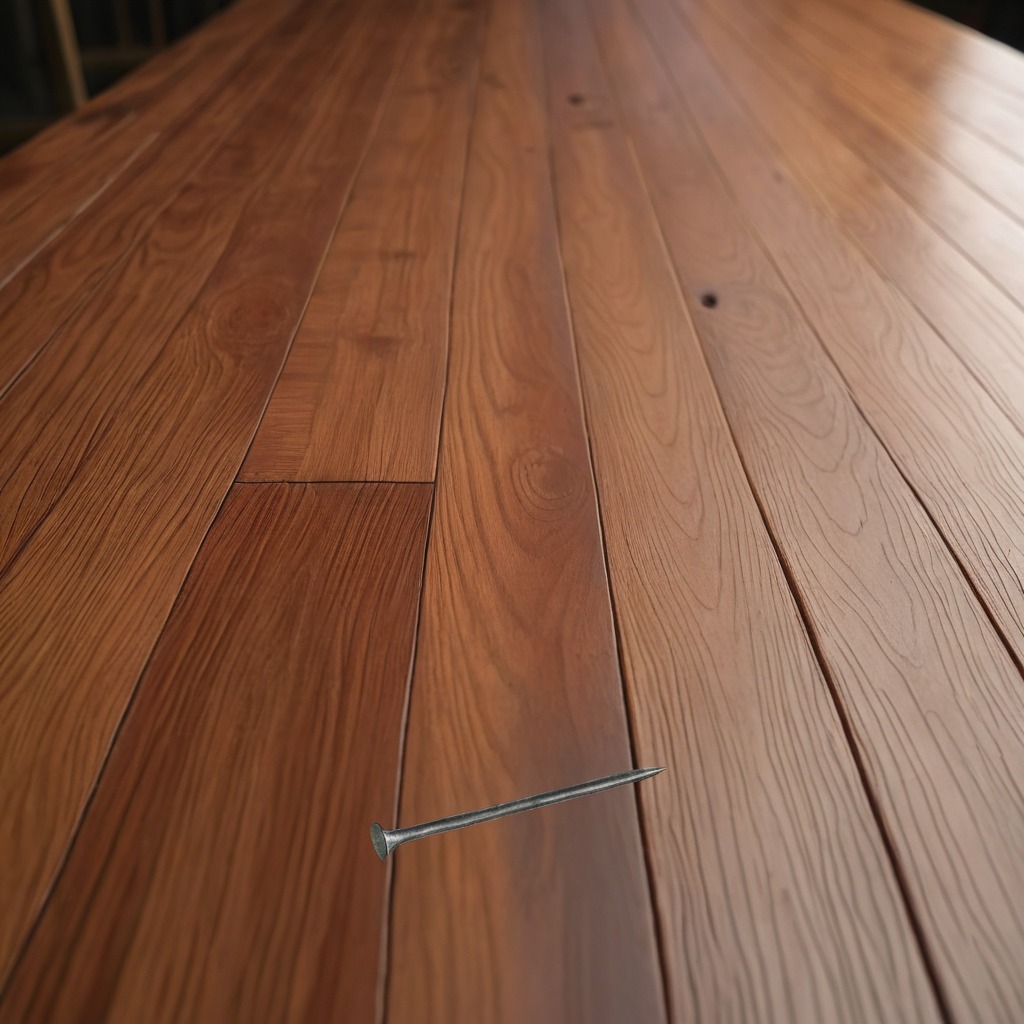
An iron nail is lying on a wooden table in a carpentry studio.